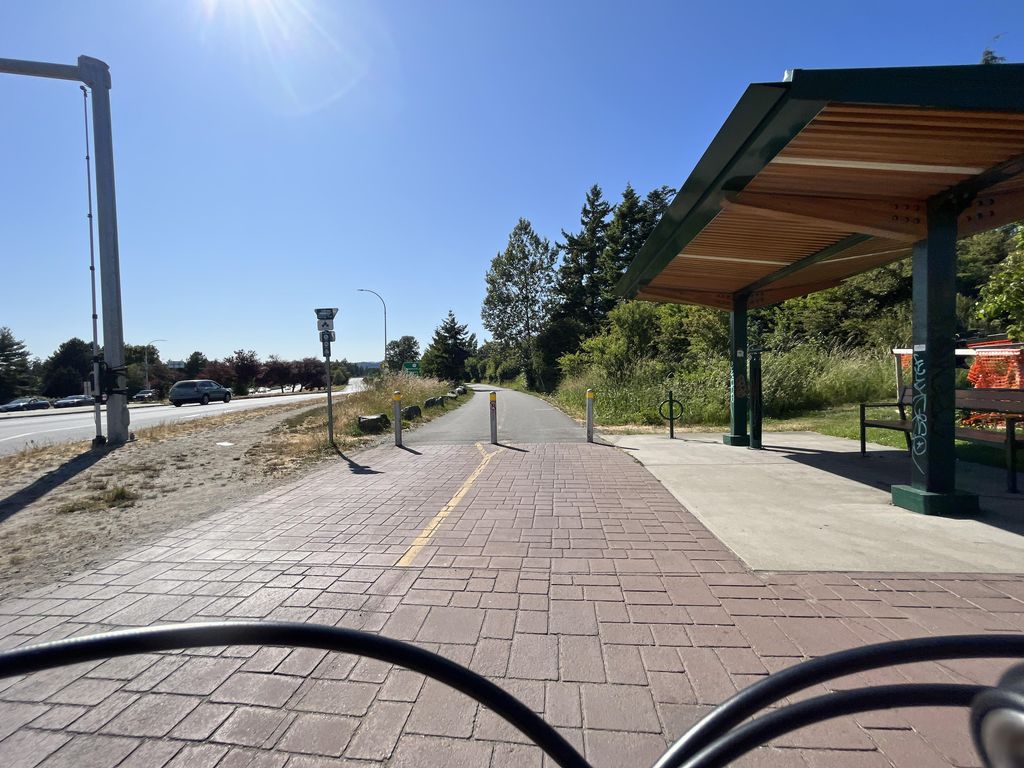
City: victoria